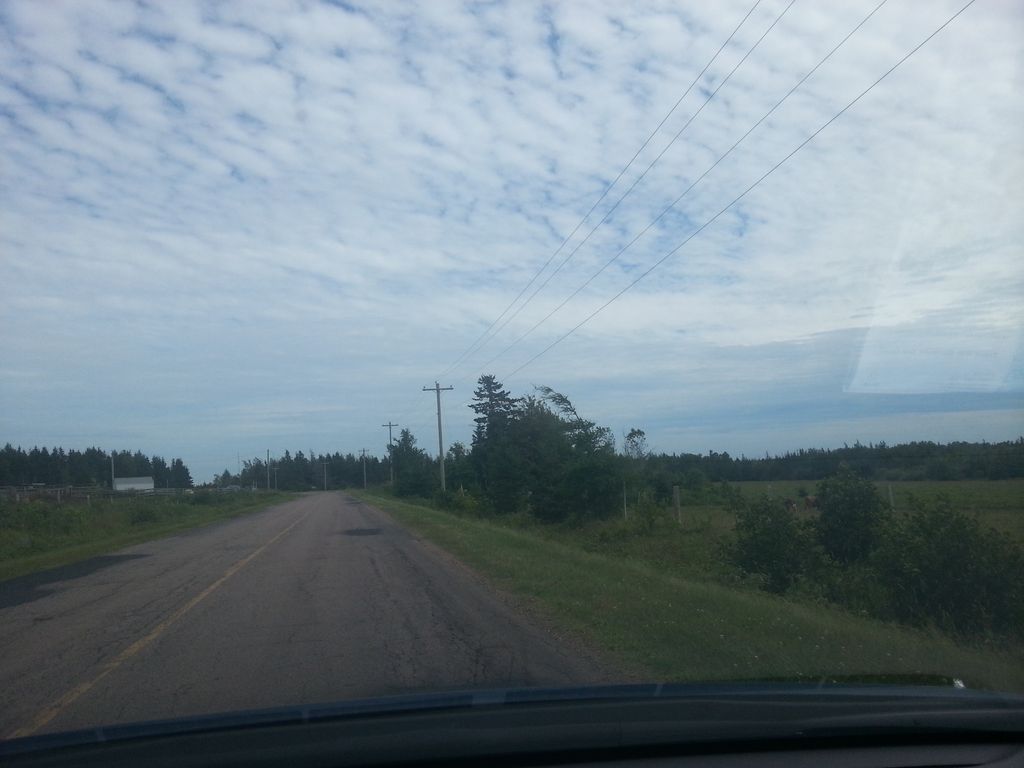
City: charlottetown